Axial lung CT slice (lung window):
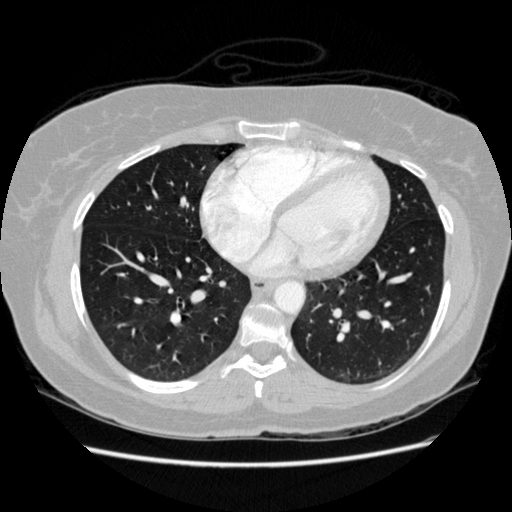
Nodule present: no